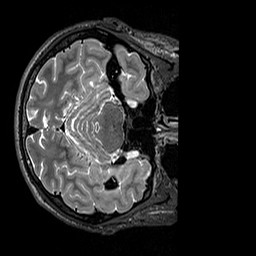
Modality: T2w
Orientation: axial
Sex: male
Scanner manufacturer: siemens
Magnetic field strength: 3 T
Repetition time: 3.2 s
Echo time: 0.409 s